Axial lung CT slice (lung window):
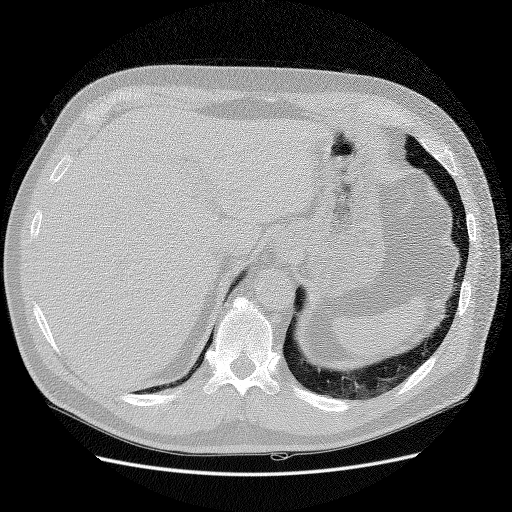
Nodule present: no